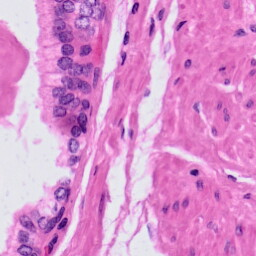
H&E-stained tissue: Prostate